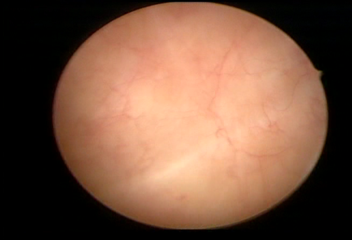
Modality: WLC
Class: Normal mucosa
Bladder cancer association: No